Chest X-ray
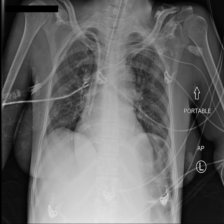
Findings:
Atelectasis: negative
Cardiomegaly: negative
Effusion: negative
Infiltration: positive
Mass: negative
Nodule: negative
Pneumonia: negative
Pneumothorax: negative
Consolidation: negative
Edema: negative
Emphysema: negative
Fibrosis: negative
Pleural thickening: negative
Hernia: negative